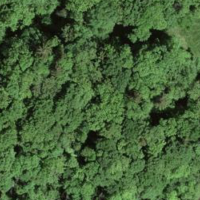
EUNIS habitat code: 41
Species observed at this site:
Dryocopus martius
Dasysyrphus tricinctus